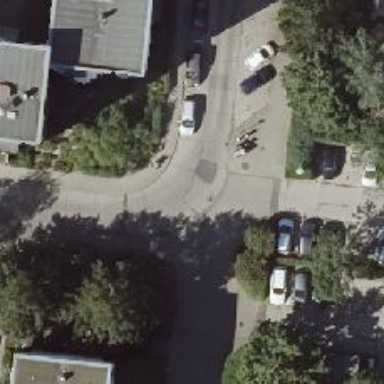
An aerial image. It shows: Parking aisle with concrete surface.